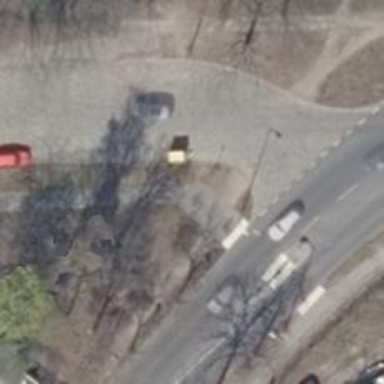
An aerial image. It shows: Sidewalk.